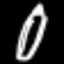
Label: pencil